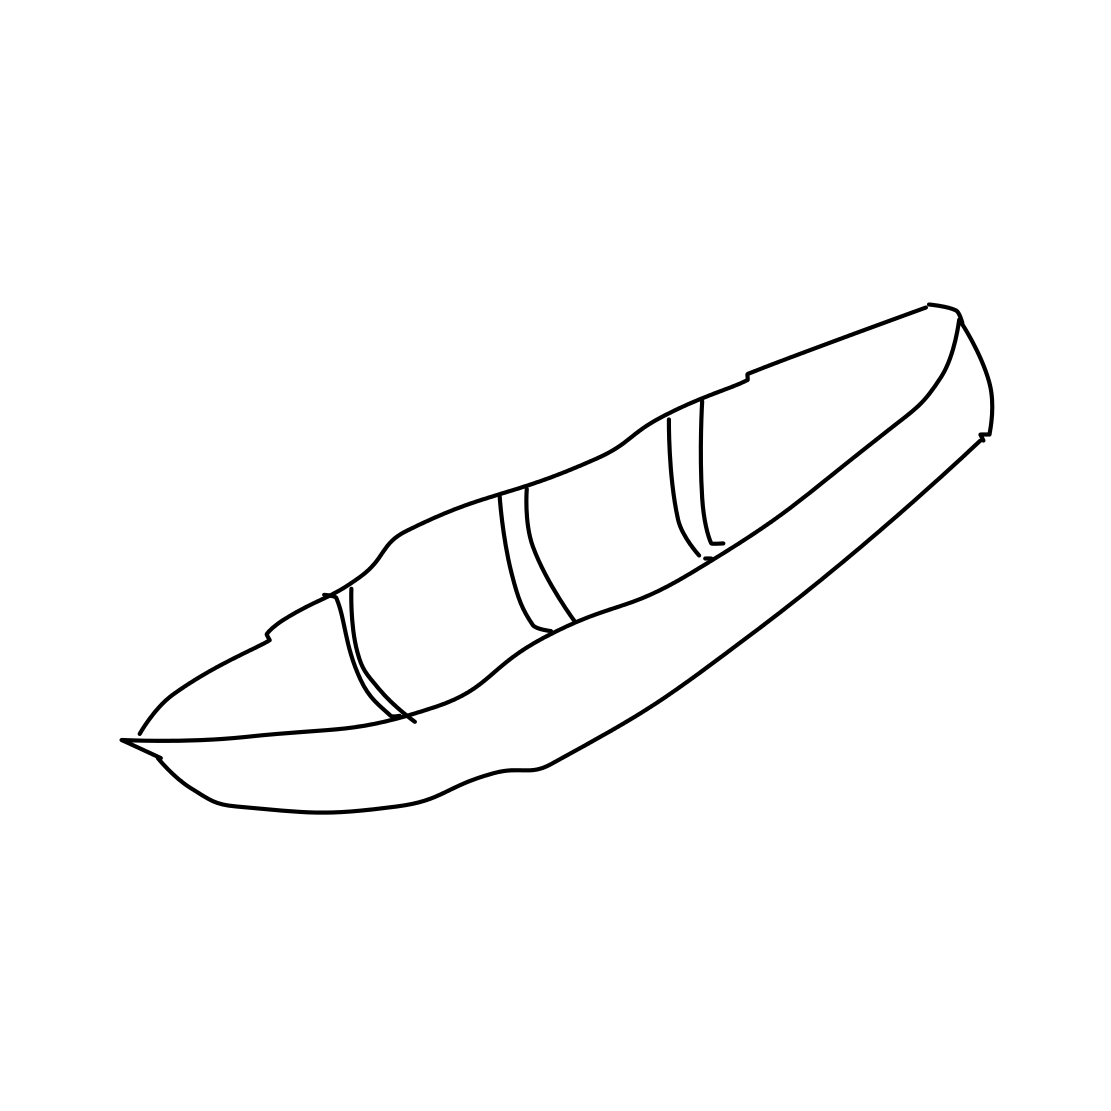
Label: canoe